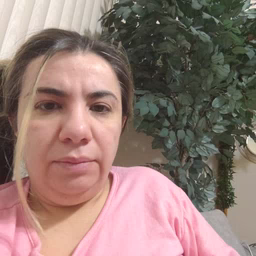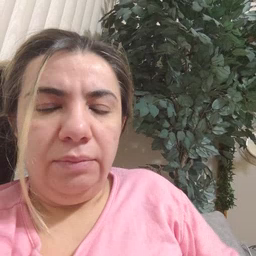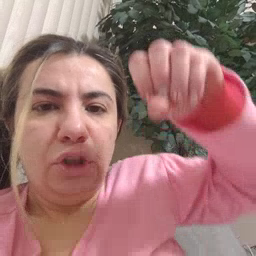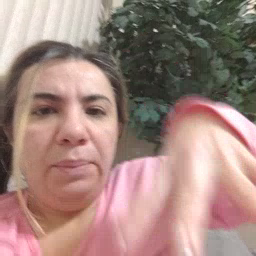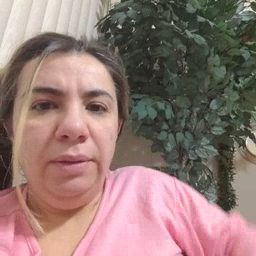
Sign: drop